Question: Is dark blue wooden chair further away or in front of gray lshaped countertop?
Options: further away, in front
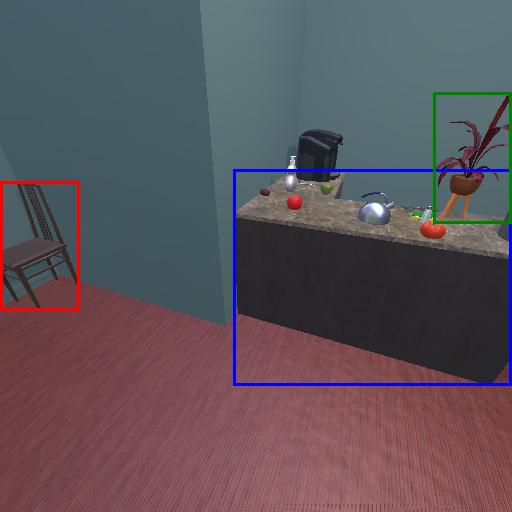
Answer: further away